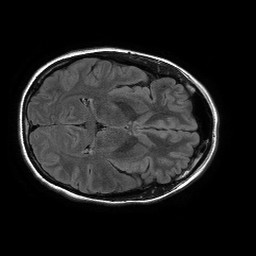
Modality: FLAIR
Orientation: axial
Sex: female
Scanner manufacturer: philips
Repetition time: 11 s
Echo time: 0.125 s